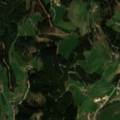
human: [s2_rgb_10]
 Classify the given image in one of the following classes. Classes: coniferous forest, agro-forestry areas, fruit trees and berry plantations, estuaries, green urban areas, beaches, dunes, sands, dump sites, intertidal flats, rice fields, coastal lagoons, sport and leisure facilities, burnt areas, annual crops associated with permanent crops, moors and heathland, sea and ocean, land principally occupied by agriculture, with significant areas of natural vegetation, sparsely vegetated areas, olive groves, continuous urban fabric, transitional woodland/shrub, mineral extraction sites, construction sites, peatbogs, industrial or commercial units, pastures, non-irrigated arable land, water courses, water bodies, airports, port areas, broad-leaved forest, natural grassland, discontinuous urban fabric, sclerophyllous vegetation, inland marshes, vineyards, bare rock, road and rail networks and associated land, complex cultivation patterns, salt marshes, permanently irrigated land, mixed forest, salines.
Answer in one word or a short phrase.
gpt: discontinuous urban fabric, pastures, complex cultivation patterns, land principally occupied by agriculture, with significant areas of natural vegetation, coniferous forest